Question: An array of integers 'fibSequence' is passed over to a jsp page 'result' using a redirect which is retrieved like this: '<%String[] fibSequence = request.getParameterValues("fibSequence");%>'.
But when I set the input field's value to the fibSequence array I get a memory address of the array and not the integer values stored in the array:
'[Ljava.lang.String;@678f482d'

This is how the array is being output to the text box:
'<input type="text" name="fibNum" value="<%=fibSequence%>" size="40px" style="font-size:30pt;height:60px">'
and also I've tried like this from the below answer but the output is still the same:
'<input type="text" name="fibNum" value="<%=java.util.Arrays.deepToString(fibSequence)%>" size="40px" style="font-size:30pt;height:60px">'
Does anyone know how the contents of the array can be output to a textbox in jsp?
I have tried to use the Arrays.toString method to print out the values, but I get an error 'Arrays' cannot be resolved:
'<%=Arrays.toString(fibSequence)%>'
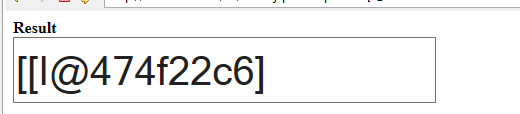
Answer: This example is work:
'''
<web-app>
<display-name>Archetype Created Web Application</display-name>
<filter>
<filter-name>filter</filter-name>
<filter-class>ru.bmstu.FirstFilter</filter-class>
</filter>
<filter-mapping>
<filter-name>filter</filter-name>
<url-pattern>*</url-pattern>
</filter-mapping>
</web-app>
'''
FirsFilter.java
'''
...
void doFilter(HttpServletRequest request, HttpServletResponse response, FilterChain filterChain) throws IOException, ServletException {
System.out.println("doFilter from FirstFilter");
String[] cba = {"1", "2", "3", "5"};
request.setAttribute("cba", cba);
filterChain.doFilter(request, response);
}
...
'''
index.jsp
'''
<%@ page import="java.util.Arrays" %>
<html>
<body>
<h3>This is the JBoss example!</h3>
<% String[] abc = {"1", "2", "3"};%>
<%=Arrays.toString(abc)%>
<% String[] cba = (String[]) request.getAttribute("cba"); %>
<%=Arrays.toString(cba)%>
</body>
</html>
'''
Result is:
'''
This is the JBoss example!
[1, 2, 3] [1, 2, 3, 5]
'''